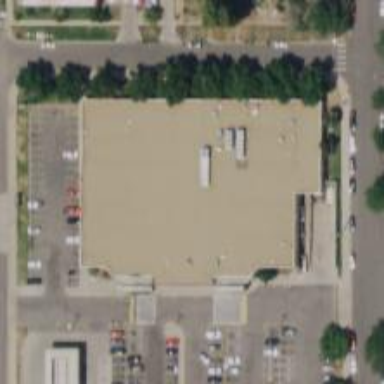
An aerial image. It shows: Supermarket.